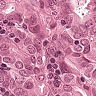
Metastatic tissue present: yes